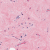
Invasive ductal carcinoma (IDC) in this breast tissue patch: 0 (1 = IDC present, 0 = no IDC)